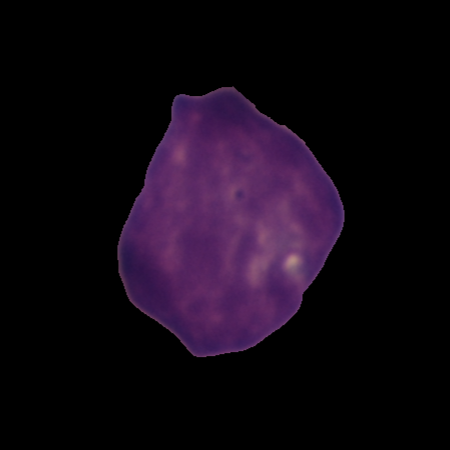
Label: cancer